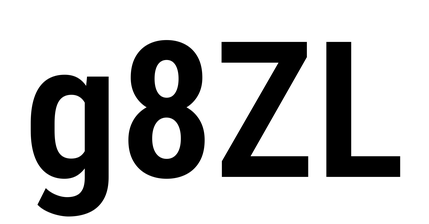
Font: Roboto_Condensed_SemiBold